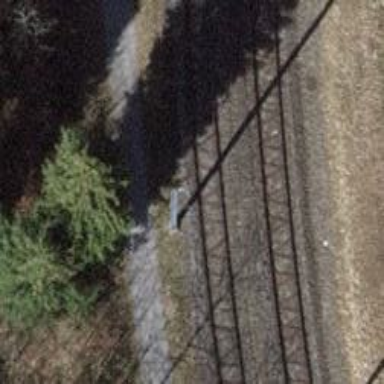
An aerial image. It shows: Catenary mast for power lines.